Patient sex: F
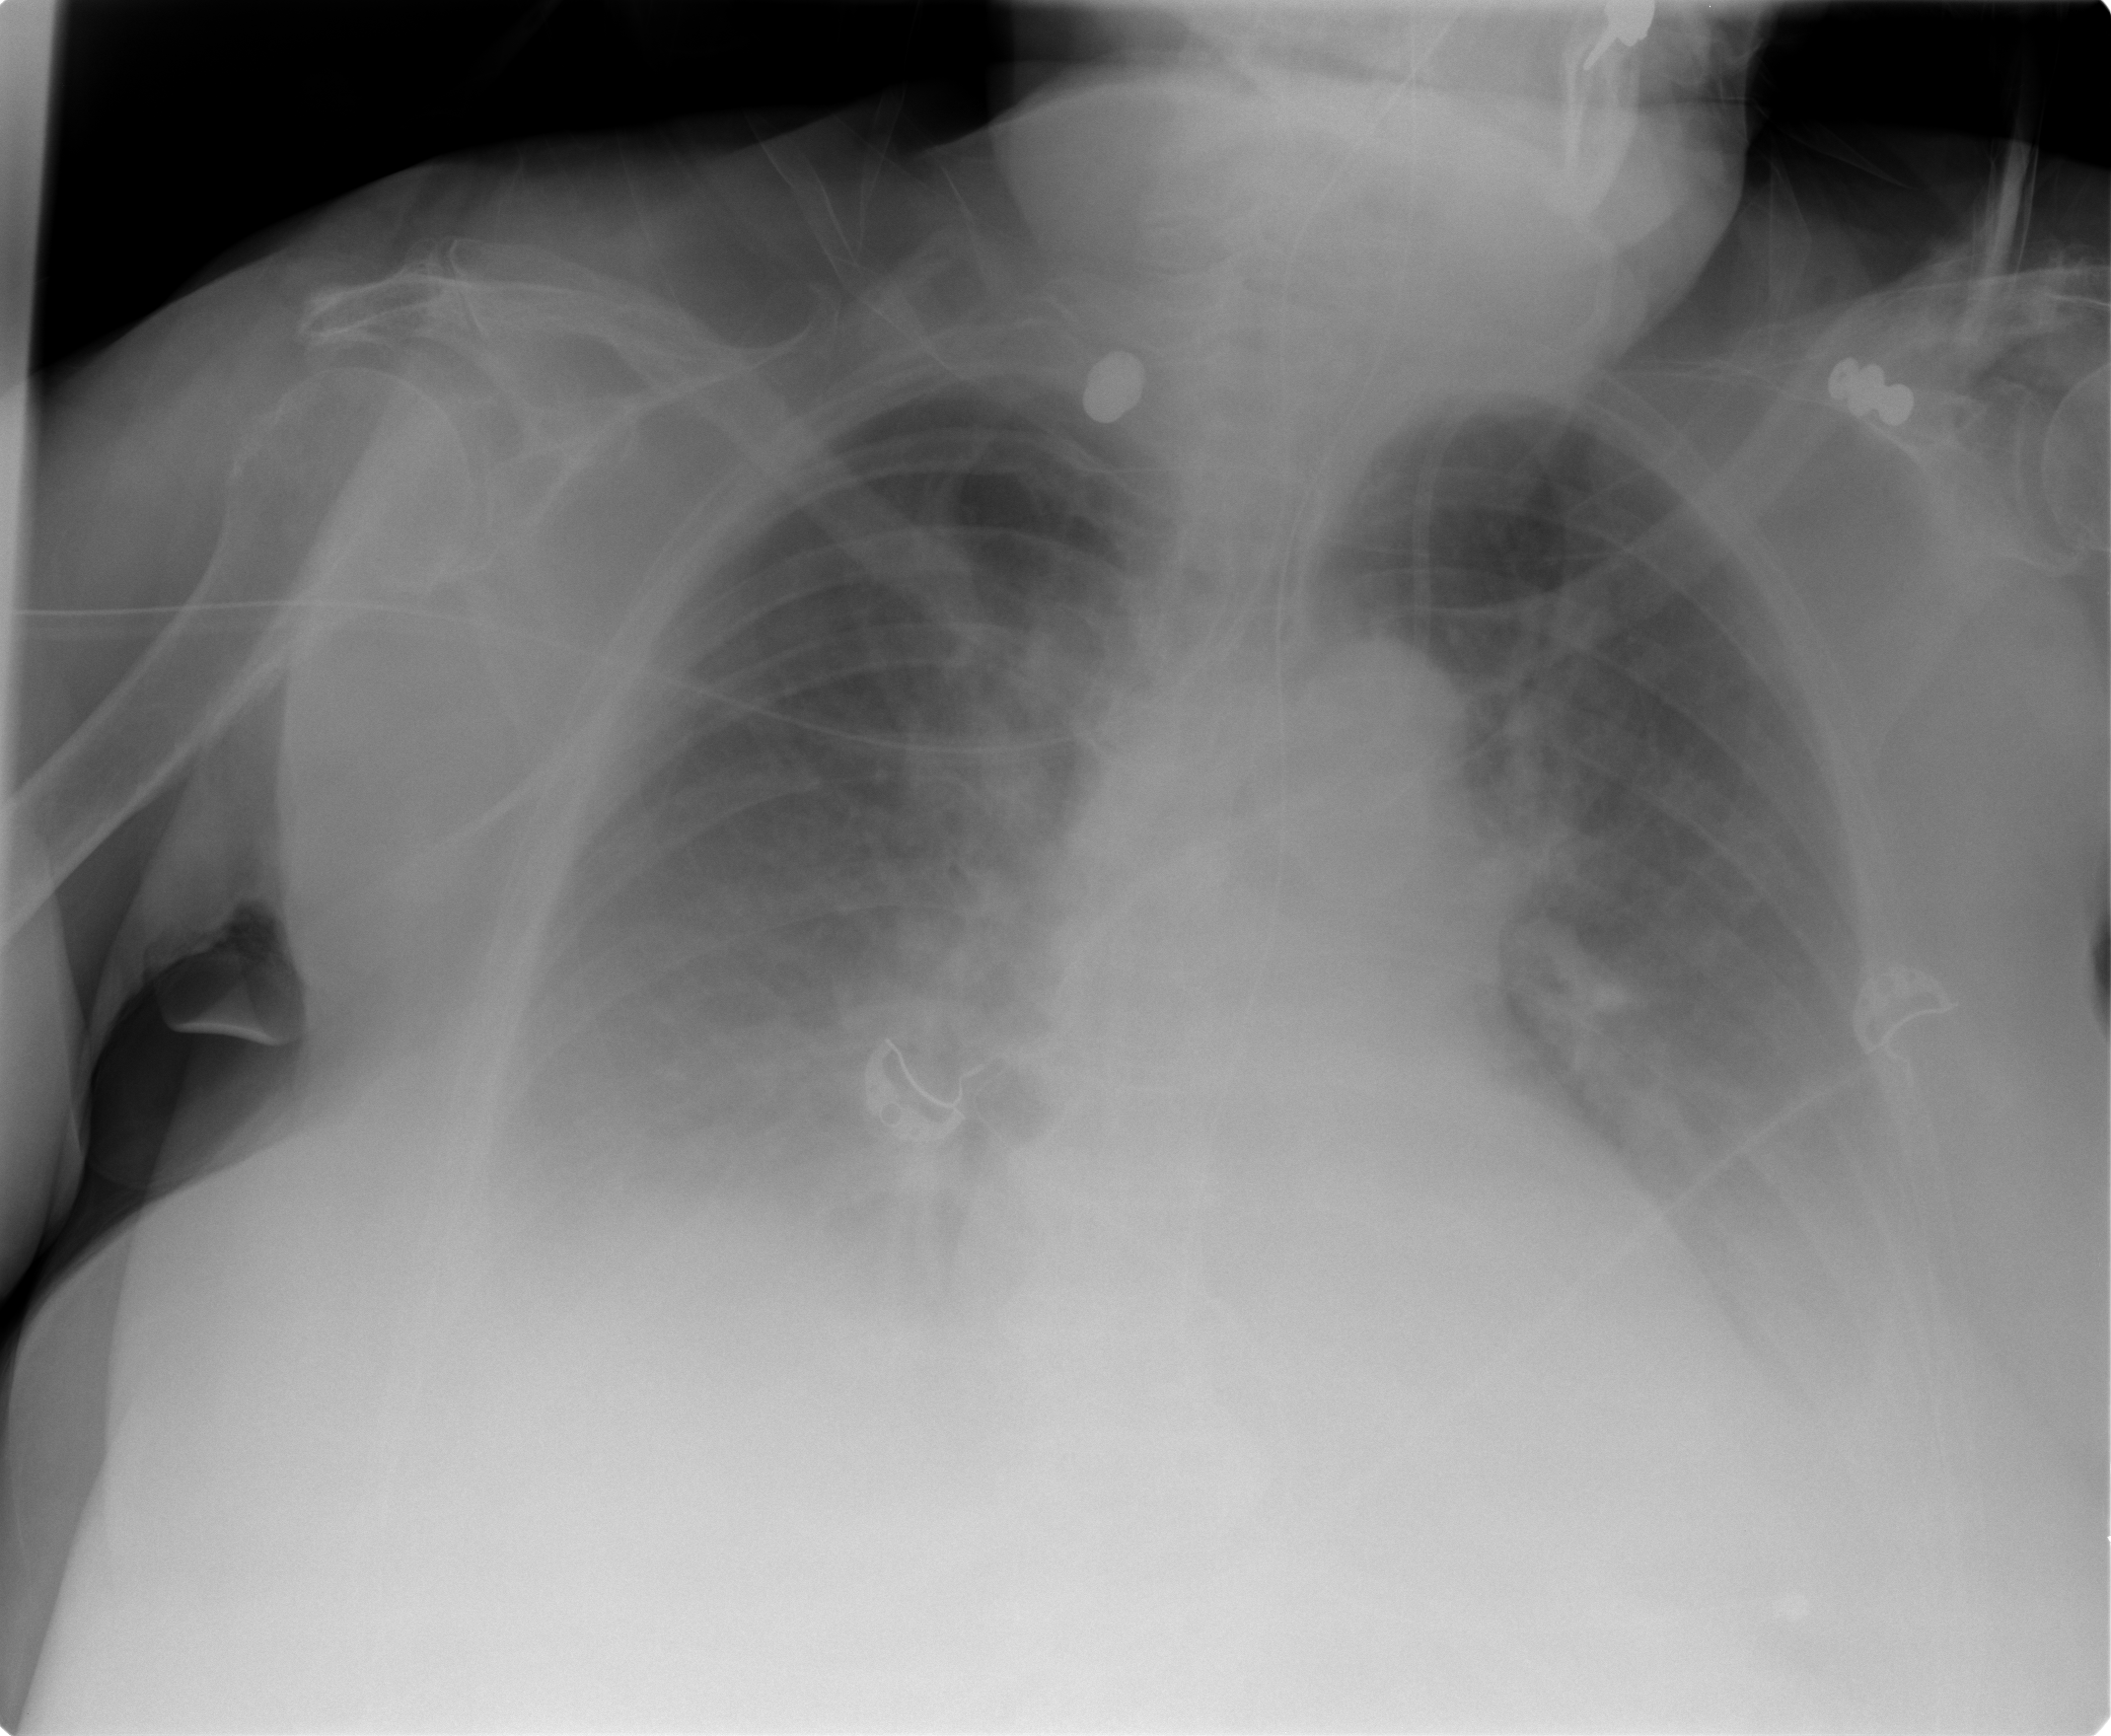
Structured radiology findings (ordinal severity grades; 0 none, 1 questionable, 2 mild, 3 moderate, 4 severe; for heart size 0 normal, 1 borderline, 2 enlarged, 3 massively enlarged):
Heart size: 0
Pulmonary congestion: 3
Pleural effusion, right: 2
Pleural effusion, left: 2
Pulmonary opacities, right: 0
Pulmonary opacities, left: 0
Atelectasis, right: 2
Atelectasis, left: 2